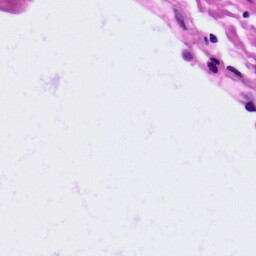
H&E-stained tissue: Lung